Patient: sex M, age 32
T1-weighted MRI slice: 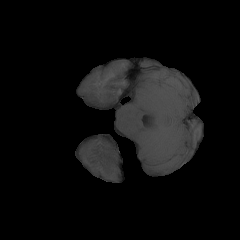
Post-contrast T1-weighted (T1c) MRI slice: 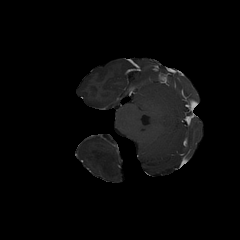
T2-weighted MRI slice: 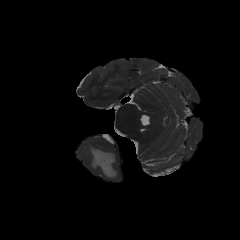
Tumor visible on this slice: yes
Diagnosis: Astrocytoma, IDH-mutant
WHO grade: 2